Question: I'm trying to get my app and server hosted on Heroku to work when deployed, but it's not. Client and server seem appear to be running, but the api calls are returning 404s. I'm guessing the configs are messed up somewhere.
Here is my repo: <URL> and my Heroku settings are attached.
Any insight would be much appreciated!
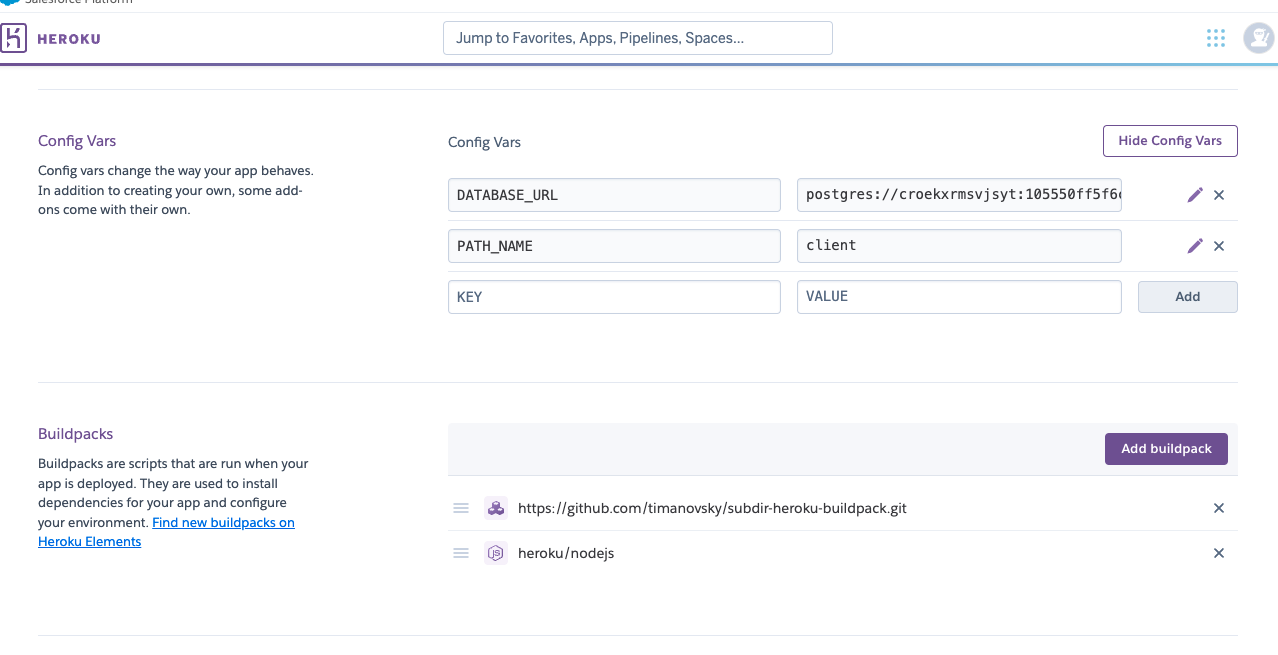
Answer: This is because you haven't made the client files available publicly, you can do this by using:
app.use(express.static('../client/build'));
in the server.js file
if this doesn't work you can try creating a 'public' folder inside the server folder then copy the contents of the build inside the server/public folder and then use 'app.use(express.static('/public'));'
and just deploy the server folder itself